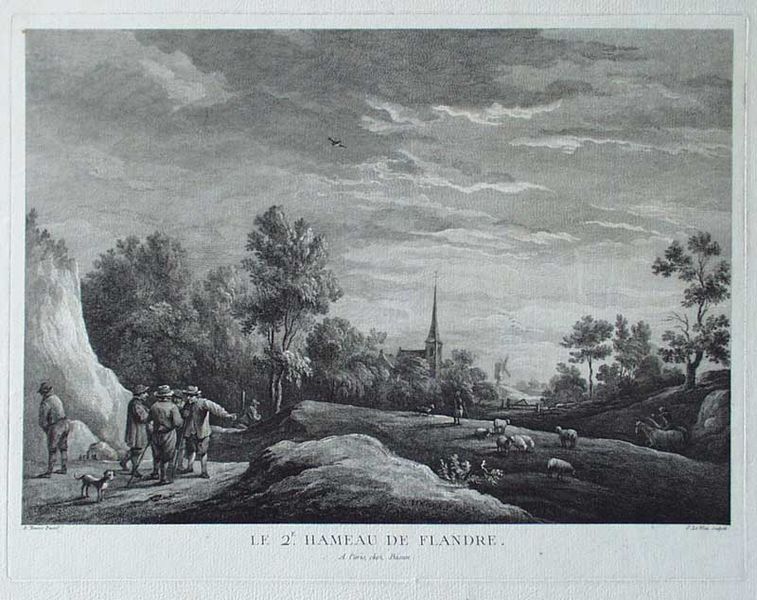
Titel: Le 2.e Hameau de Flandre
Künstler: Jean Jacques Le Veau
Standort: Karlsruhe
Institution: Staatliche Kunsthalle Karlsruhe
Schlagwörter: bäume, hüte, männer, hund, feld, hügel, vieh, windmühle, kirche, church, hat, men, people, white, black, talk, cliff, cloud, clouds, horses, man, rock, sky, tree, building, field, hill, hills, landscape, mountain, nature, netherlands, tower, trees, village, flämisch, forest, grass, path, drawing, black and white, schafe, hirten, castle, hillside, animals, bird, dog, dogs, hats, sketch, flying, cloudy, fence, meadow, pasture, town, dirt, peasants, hirtenhund, gate, pencil, weather, farm, horse, cane, riding, shading, sheep, dutch, spire, steeple, shrubs, flock, herd, lambs, sheeps, shepard, windmill, land, stick, plain, shepherd, shepherds, pole, guns, riders, flemish, rocky, plane, rider, scenery, pee, peeing, hunt, tress, graphics, flanders, le, hunters, copperplate, settlers, scenary, piss, de, hameau de flandre, herding sheep in front of church, farm animals, wander, shep, flying bird, flandre, flog, urinating, hameau, flander, plaoin, lain, urinate, weeing, peeing man